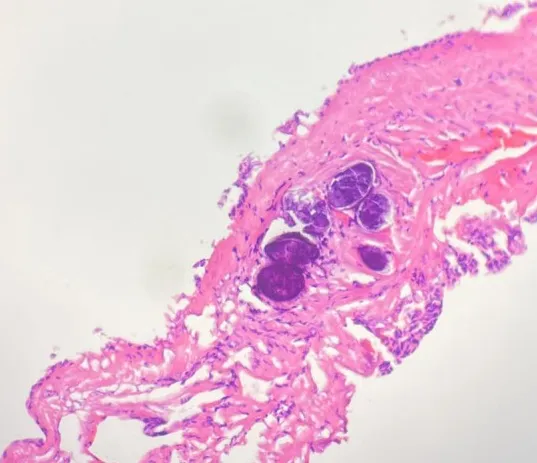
Pathology HE chart showed: chronic inflammation in the liver tissue, with irregular necrotic nodules locally and formation of granuloma in the surrounding epithelium, accompanied by infiltration of lymphocytes, plasmocytes and eosinophils. In addition, a small lesion of highly disintegrated polypide was seen in the necrotic nodule, conforming to parasitic disease.
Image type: pathology (h&e)